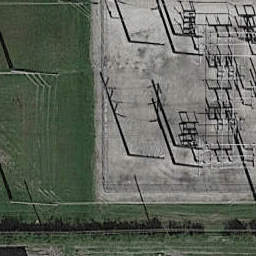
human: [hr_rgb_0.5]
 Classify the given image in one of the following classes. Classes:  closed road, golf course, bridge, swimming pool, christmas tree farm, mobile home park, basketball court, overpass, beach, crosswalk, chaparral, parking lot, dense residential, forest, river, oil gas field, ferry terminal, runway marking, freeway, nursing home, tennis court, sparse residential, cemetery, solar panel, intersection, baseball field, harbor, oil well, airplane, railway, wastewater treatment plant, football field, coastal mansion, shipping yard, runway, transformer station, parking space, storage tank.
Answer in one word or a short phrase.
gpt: transformer station